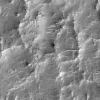
Atmospheric dust classification: not_dusty